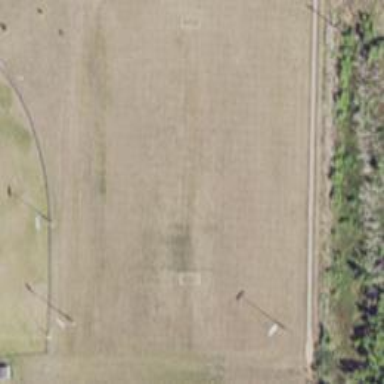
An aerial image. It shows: Soccer pitch for leisureland activities.